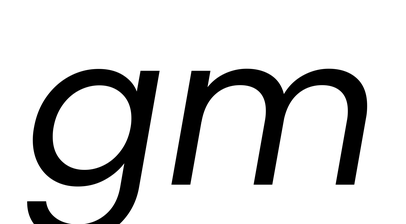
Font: Poppins-Italic